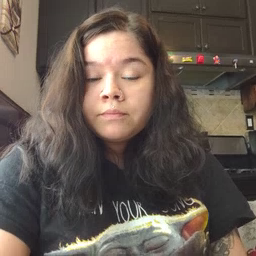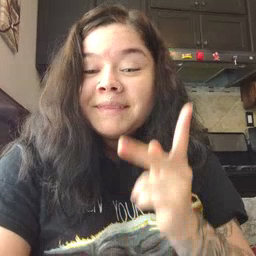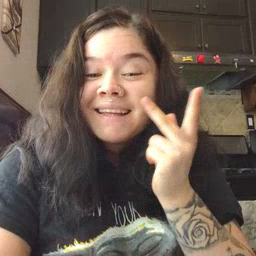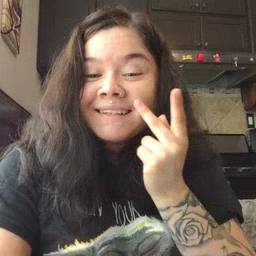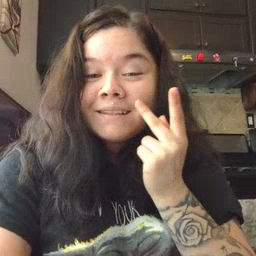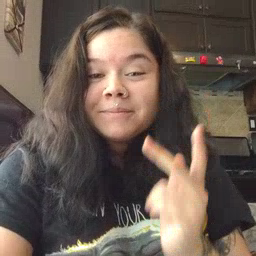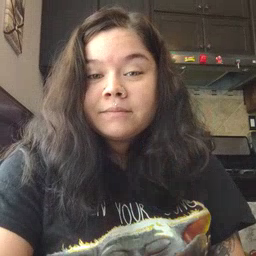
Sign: kitty